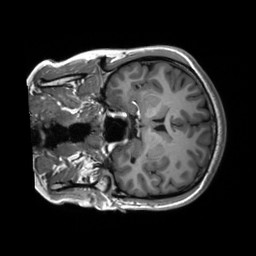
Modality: T1w
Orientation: coronal
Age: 22
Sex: female
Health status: healthy
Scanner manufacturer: siemens
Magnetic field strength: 3 T
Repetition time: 2.53 s
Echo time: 0.00227 s